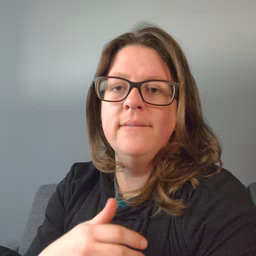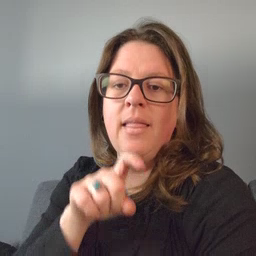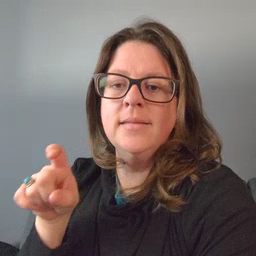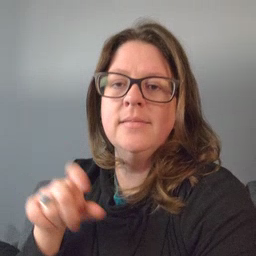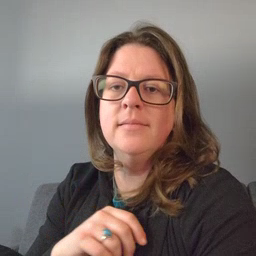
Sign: closet